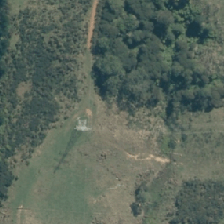
Land cover: low_producing_grassland